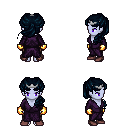
a pixel art fantasy rpg character, female body template, dark elf, purple skin, purple robe, gold greaves, raven princess hairstyle, silver tiara, gold gloves, maroon shoes, four views (front, back, left, right), 2x2 character sprite sheet, small pixel art, hard edges, no anti-aliasing